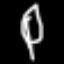
Label: leaf